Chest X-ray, PA view. Patient: 26 years old, sex M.
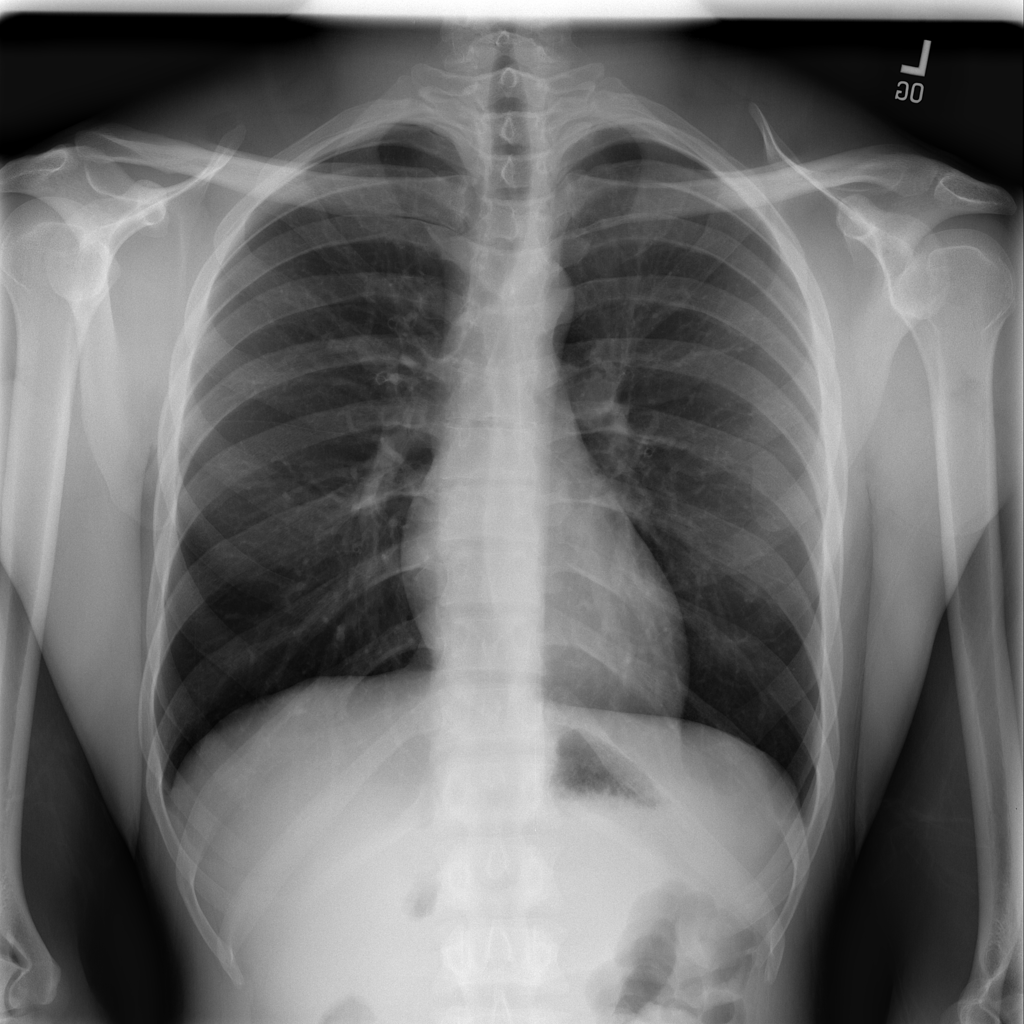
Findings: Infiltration